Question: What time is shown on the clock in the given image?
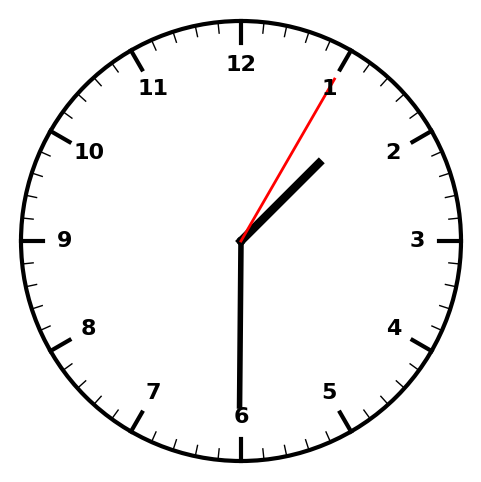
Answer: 01:30:05